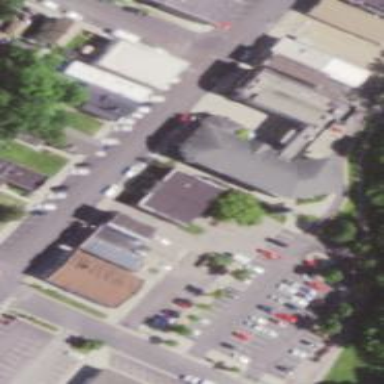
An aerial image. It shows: Commercial building.